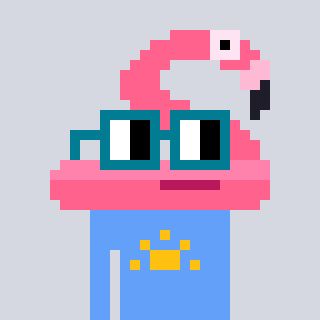
a pixel art character with square dark green glasses, a flamingo-shaped head and a blue-colored body on a cool background